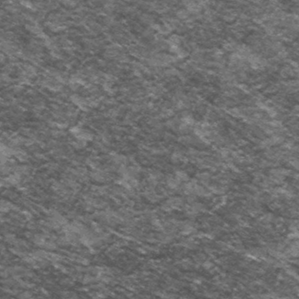
Label: frost